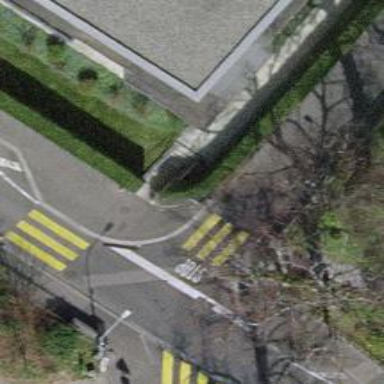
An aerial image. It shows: Marked uncontrolled road crossing.